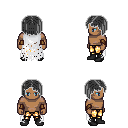
a pixel art fantasy rpg character, male body template, human, dark skin, white tattered cape, gold greaves, gray pageboy hairstyle, cloth bracers, black shoes, four views (front, back, left, right), 2x2 character sprite sheet, small pixel art, hard edges, no anti-aliasing